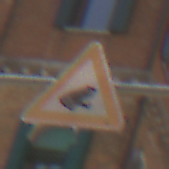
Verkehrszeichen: AmphibienwanderungLinks
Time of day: MorningAfternoon
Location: Outdoor (Urban)
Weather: Clear
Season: NotSpecified
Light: Natural